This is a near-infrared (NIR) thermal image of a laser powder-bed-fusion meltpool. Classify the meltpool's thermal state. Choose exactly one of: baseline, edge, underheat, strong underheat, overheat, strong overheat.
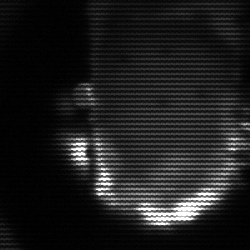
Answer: baseline